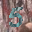
Label: 5